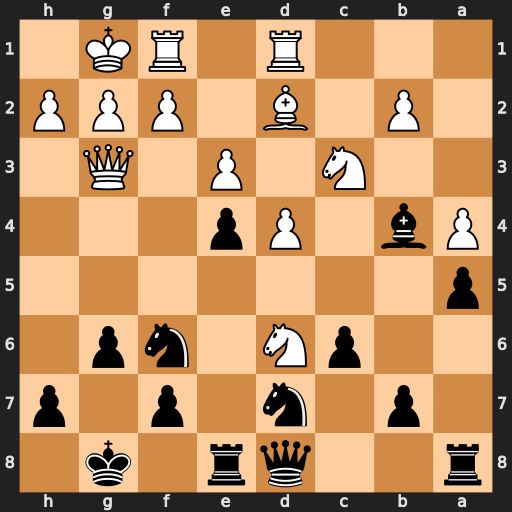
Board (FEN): r2qr1k1/1p1n1p1p/2pN1np1/p7/Pb1Pp3/2N1P1Q1/1P1B1PPP/3R1RK1
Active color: b
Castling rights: -
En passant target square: -
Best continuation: Nh5 Qh3 Bxd6